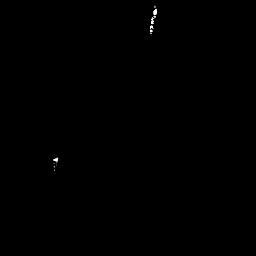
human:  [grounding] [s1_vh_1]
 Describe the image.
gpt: In the satellite image, there is  <ref>1 small ship </ref> <box>[[19, 58, 23, 66, 0]]</box> located at left,  <ref>1 small ship </ref> <box>[[57, 0, 62, 14, 0]]</box> located at top.